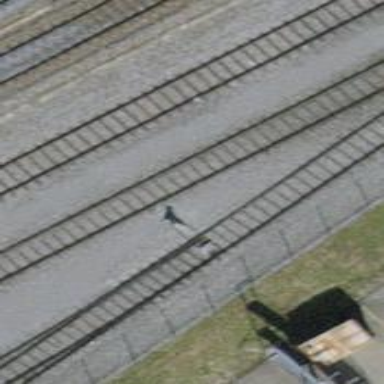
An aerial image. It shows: Railway switch.